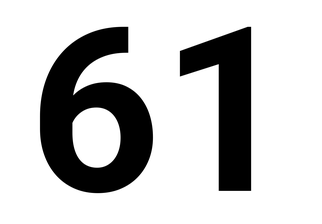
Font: Roboto_Bold